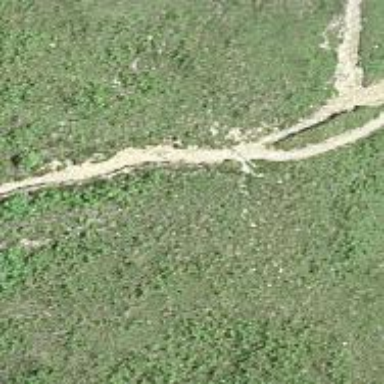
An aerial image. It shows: Path with excellent trail visibility.